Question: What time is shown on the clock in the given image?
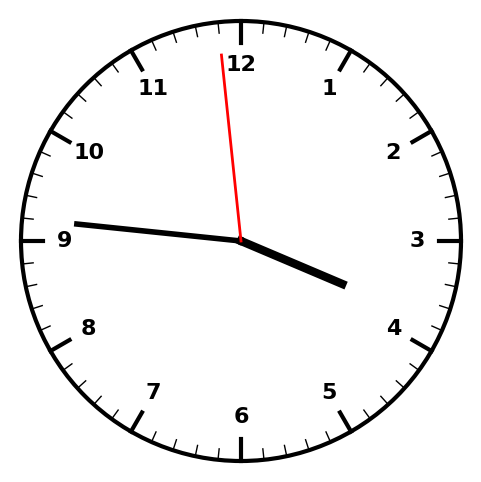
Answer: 03:45:59